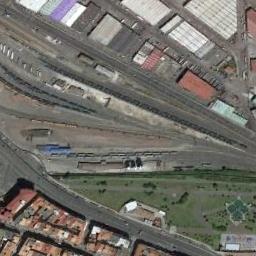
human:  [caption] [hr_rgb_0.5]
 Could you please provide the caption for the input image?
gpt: There is a fully equipped railway station in the city .

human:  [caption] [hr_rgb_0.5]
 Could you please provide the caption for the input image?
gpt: Many buildings of different shapes are beside the railway station .

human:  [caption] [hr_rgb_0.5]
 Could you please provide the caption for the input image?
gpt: The railway station is next to some buildings and grass .

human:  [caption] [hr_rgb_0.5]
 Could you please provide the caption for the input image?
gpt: The railway station with lots of railways is surrounded by some other buildings .

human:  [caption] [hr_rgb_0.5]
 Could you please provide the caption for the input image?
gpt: There are some buildings and a green meadow beside the railway station .